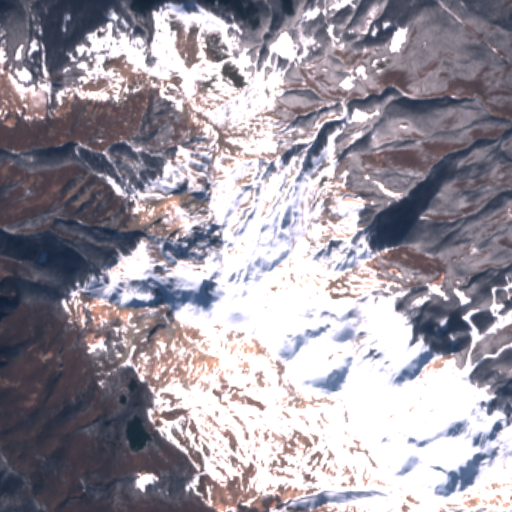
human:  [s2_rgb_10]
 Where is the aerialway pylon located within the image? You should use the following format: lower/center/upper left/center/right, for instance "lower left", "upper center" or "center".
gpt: The aerialway pylon is located in the lower right of the image.
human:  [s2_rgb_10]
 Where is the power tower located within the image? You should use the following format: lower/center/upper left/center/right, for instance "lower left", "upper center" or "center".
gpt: The power tower is located in the upper right of the image.
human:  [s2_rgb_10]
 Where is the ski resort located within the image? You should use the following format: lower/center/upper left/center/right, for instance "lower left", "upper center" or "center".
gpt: The ski resort is located in the lower right of the image.
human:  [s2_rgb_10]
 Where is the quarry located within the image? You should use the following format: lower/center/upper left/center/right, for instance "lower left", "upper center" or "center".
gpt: There is no quarry in the image.